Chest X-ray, PA view. Patient: 65 years old, sex M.
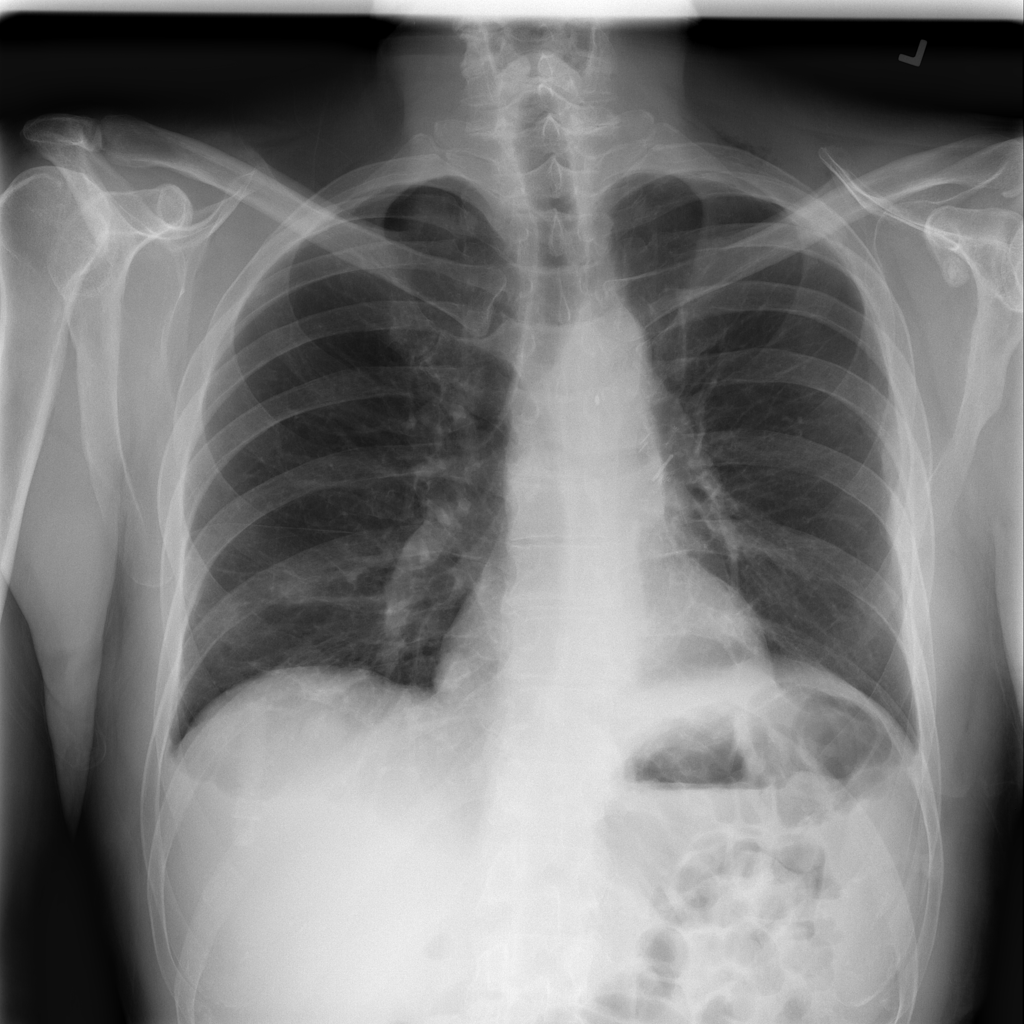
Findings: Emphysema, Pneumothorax